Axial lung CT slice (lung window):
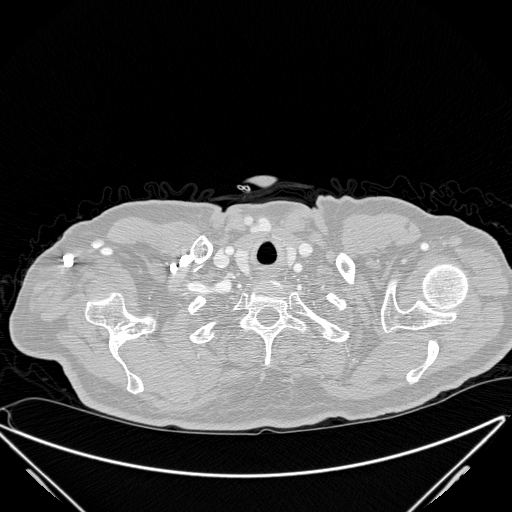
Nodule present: no